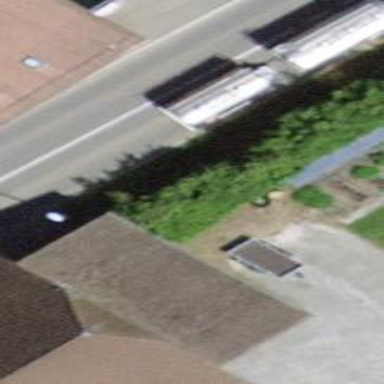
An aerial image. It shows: Garage building.